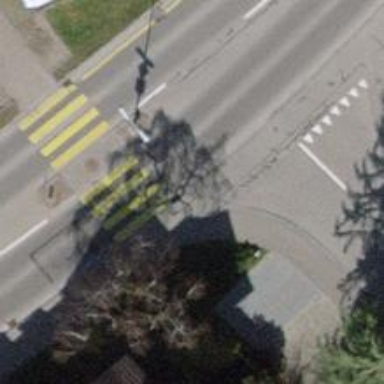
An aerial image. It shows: Uncontrolled footway crossing with markings.